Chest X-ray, AP view. Patient: 29 years old, sex F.
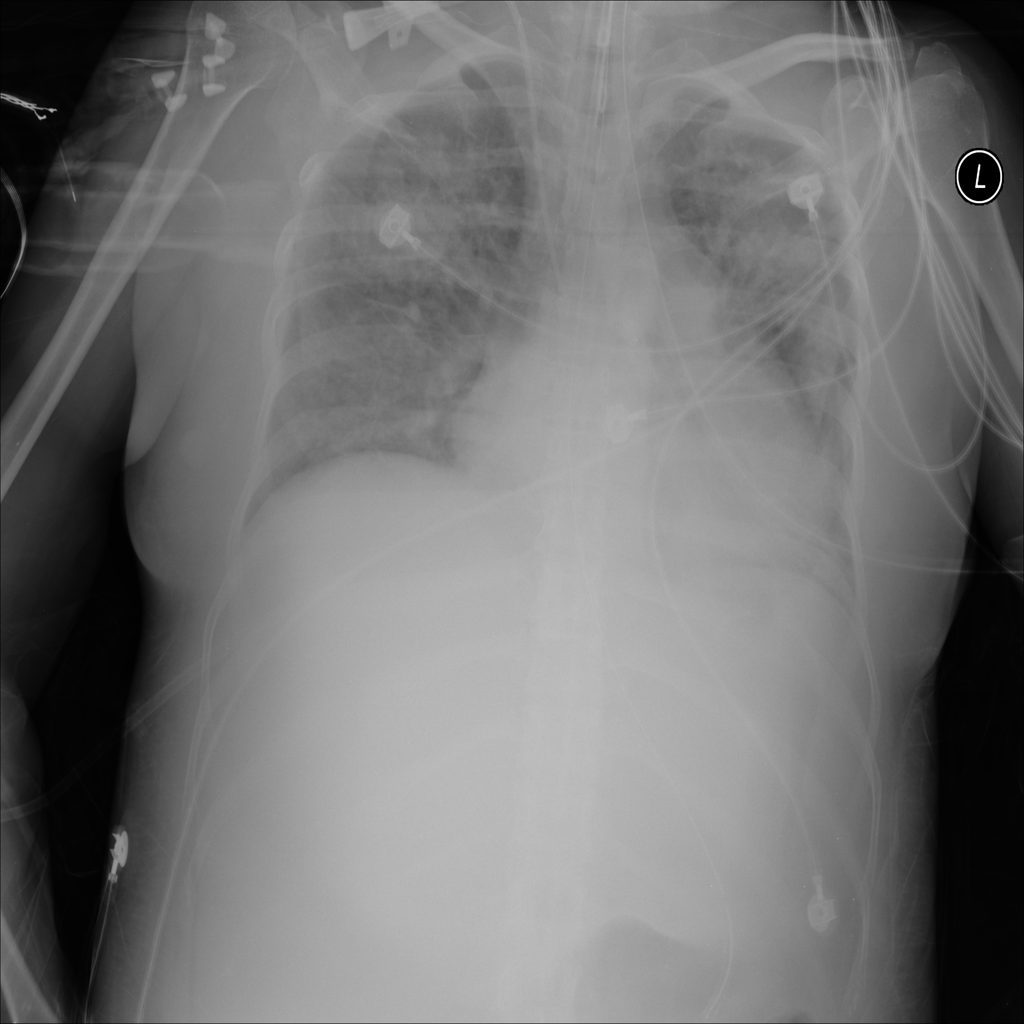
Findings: Infiltration